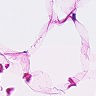
Metastatic tissue present: no